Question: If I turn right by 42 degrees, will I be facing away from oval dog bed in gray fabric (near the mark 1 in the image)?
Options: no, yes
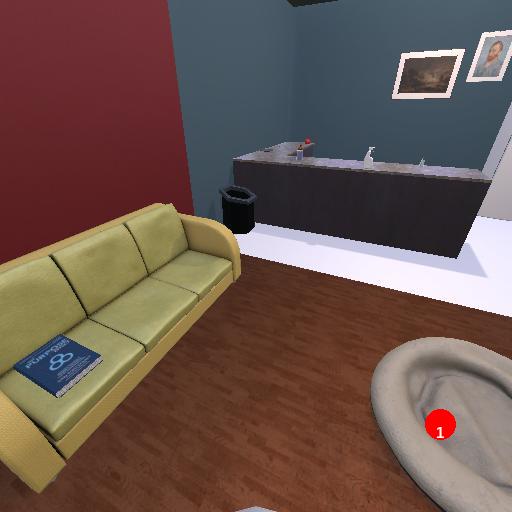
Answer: no